Question: I have following Image as src in ImageView. I use this as background image.
This makes my application memory to grow from ~5MB to ~20M.

This is the code that uses this image: (android:id="@+id/listViewBackground" is the imageview i'm talking about)
'''
<RelativeLayout
android:id="@+id/ContentLayout"
android:layout_width="fill_parent"
android:layout_height="wrap_content"
android:layout_below="@id/ButtonsMenu"
android:background="@android:color/transparent" >
<ImageView
android:id="@+id/listViewBackground"
android:layout_width="wrap_content"
android:layout_height="wrap_content"
android:background="@android:color/transparent"
android:scaleType="center"
android:src="@drawable/background" />
<LinearLayout
android:id="@+id/header"
android:layout_width="fill_parent"
android:layout_height="50dp"
android:background="@android:color/transparent" >
<TextView
android:id="@+id/leftHeader"
android:layout_width="fill_parent"
android:layout_height="wrap_content"
android:layout_weight="1"
android:background="@drawable/button_green"
android:gravity="center"
android:text="@string/Title_BatteryLevel"
android:textColor="@android:color/white" />
<TextView
android:id="@+id/rightHeader"
android:layout_width="fill_parent"
android:layout_height="wrap_content"
android:layout_weight="1"
android:background="@drawable/button_blue"
android:gravity="center"
android:text="@string/Title_Duration"
android:textColor="@android:color/white" />
</LinearLayout>
<LinearLayout
android:id="@+id/AdLayout"
android:layout_width="fill_parent"
android:layout_height="wrap_content"
android:layout_alignParentBottom="true"
android:background="@android:color/transparent" >
</LinearLayout>
<ListView
android:id="@+id/listView"
android:layout_width="fill_parent"
android:layout_height="fill_parent"
android:layout_above="@id/AdLayout"
android:layout_below="@id/header"
android:background="@android:color/transparent"
android:cacheColorHint="#<PHONE>"
android:clickable="false"
android:focusable="false"
android:focusableInTouchMode="false"
android:listSelector="@android:color/transparent"
android:paddingBottom="5dp" >
</ListView>
</RelativeLayout>
'''
I need this image to much different screen sizes so its in hight resolution.
I want also that the lines will be seen.
How can I reduce the memory taken by my app?
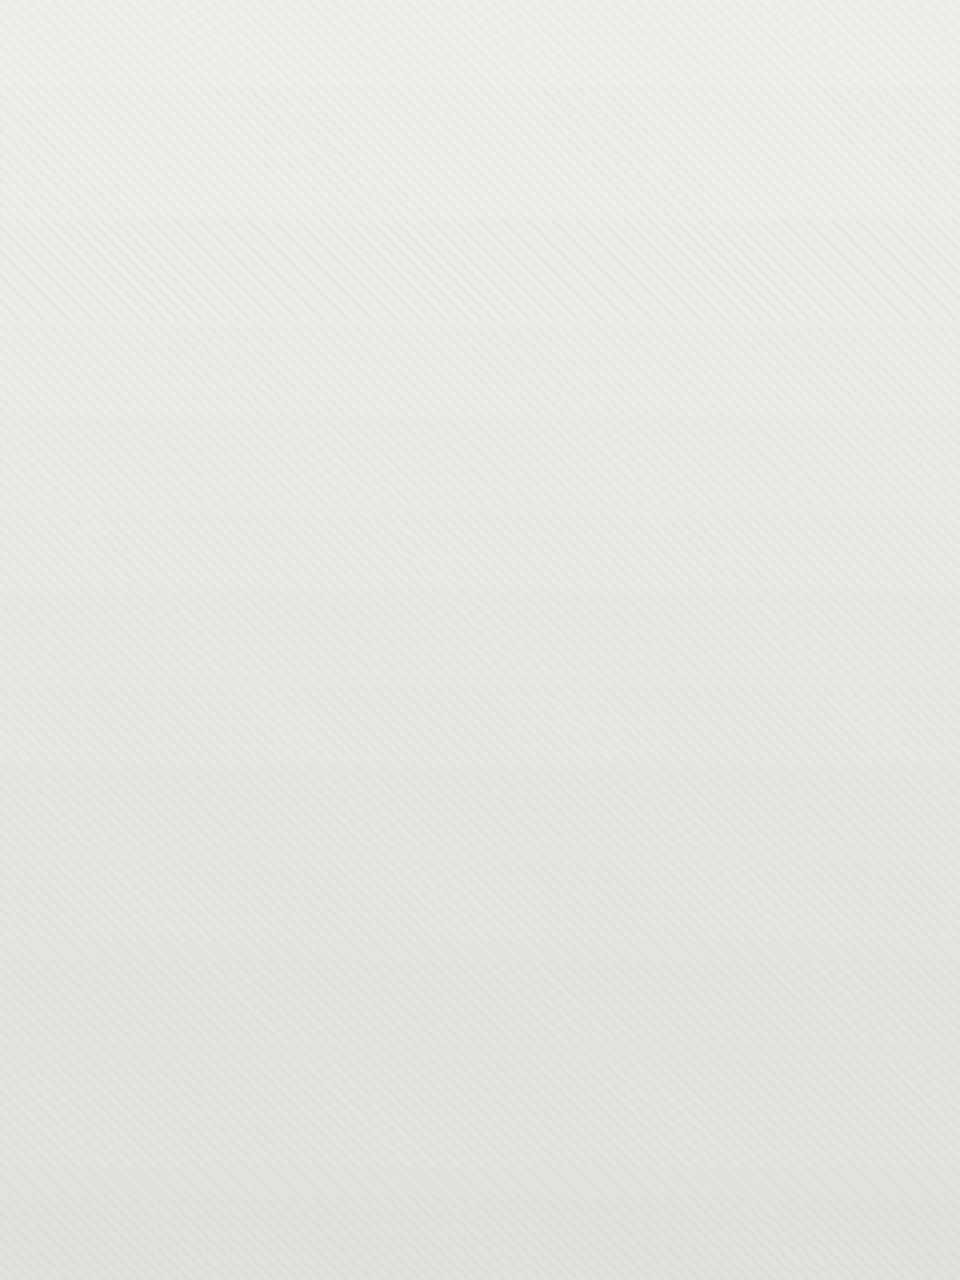
Answer: First, cut your image down to just the repeatable section.
Second, follow this tutorial on how to apply a background image to a View (in this case your Relative layout "listViewBackground" ) <URL>